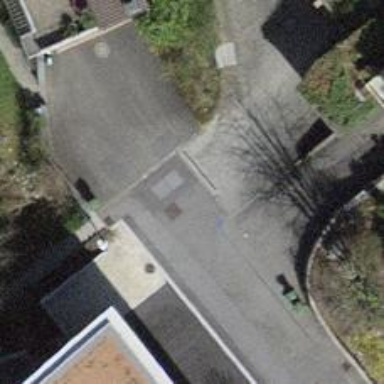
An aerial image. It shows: Paved steps on the road.